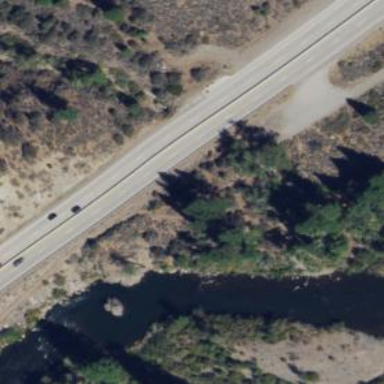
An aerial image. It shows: Culvert tunnel.